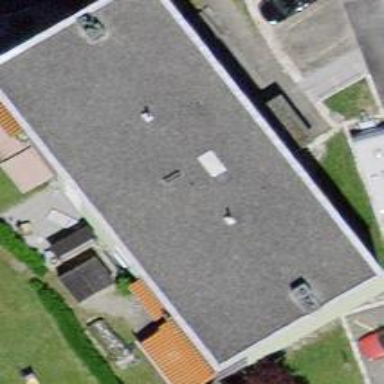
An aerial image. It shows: Building with apartments and flat roof.